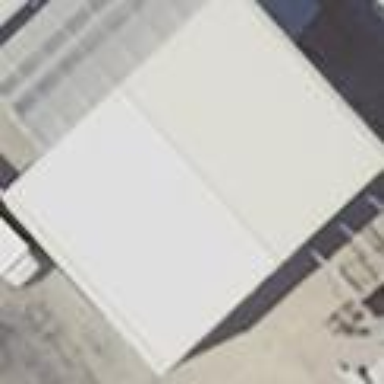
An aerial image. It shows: Shed building.